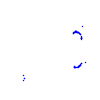
Particle: kaon